Field crop: maize
Growth stage: 2
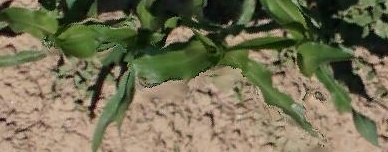
Species: maize